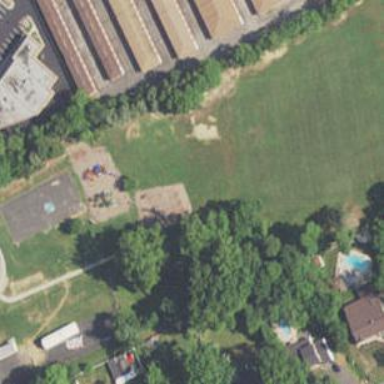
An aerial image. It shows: Playground area for leisure activities on the land.